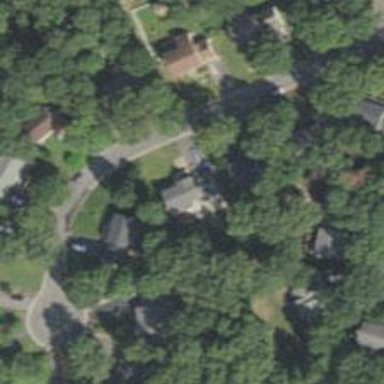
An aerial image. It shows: Driveway.